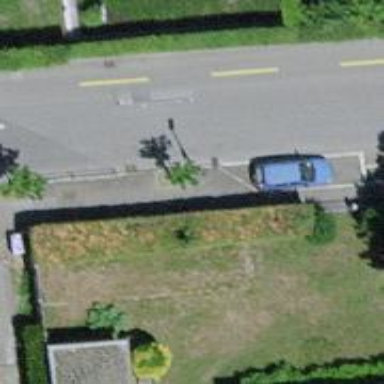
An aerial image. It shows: Broadleaved tree along the street.